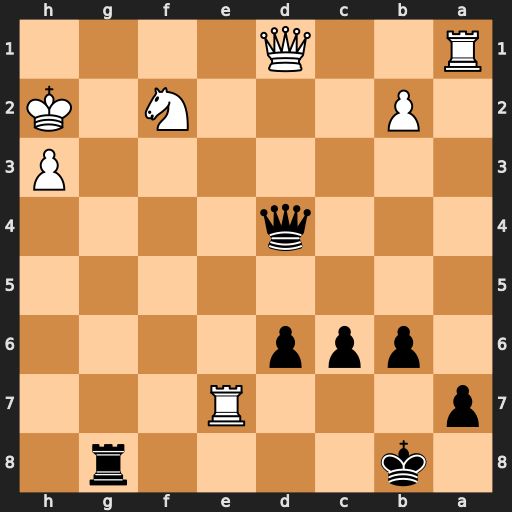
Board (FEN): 1k4r1/p3R3/1ppp4/8/3q4/7P/1P3N1K/R2Q4
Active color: b
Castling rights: -
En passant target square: -
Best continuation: Qxf2+ Kh1 Qg2#